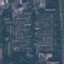
Label: Residential